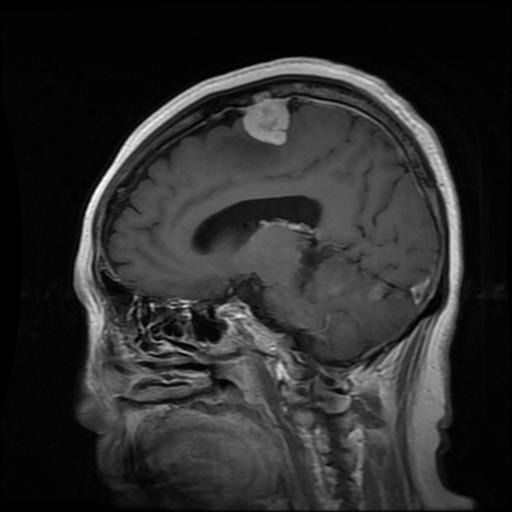
Label: meningioma